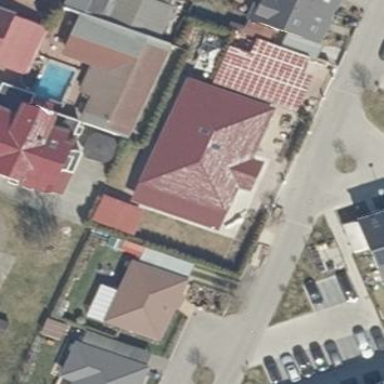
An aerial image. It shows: Detached building with pyramidal roof shape.